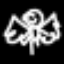
Label: angel